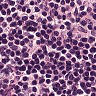
Metastatic tissue present: no